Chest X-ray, PA view. Patient: 66 years old, sex F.
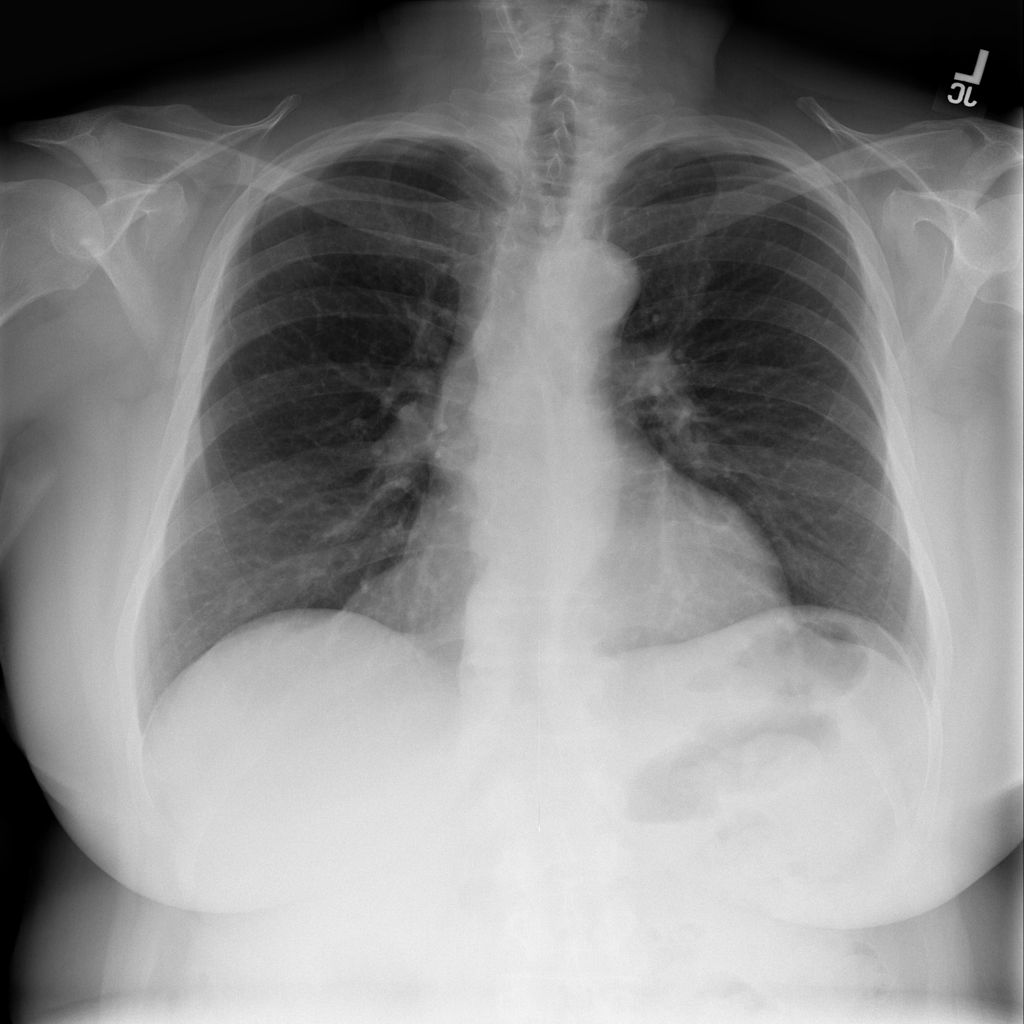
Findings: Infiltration